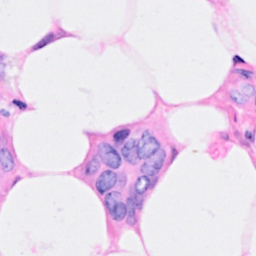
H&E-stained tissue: Breast